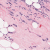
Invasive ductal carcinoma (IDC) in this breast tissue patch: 0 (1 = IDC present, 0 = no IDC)